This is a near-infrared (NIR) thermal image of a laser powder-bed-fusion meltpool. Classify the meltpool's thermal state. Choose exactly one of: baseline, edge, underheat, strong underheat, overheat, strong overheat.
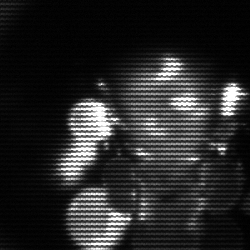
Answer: baseline